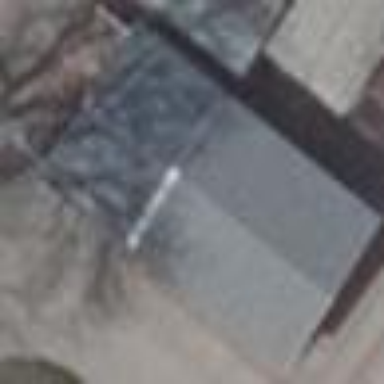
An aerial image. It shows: Group of garages.